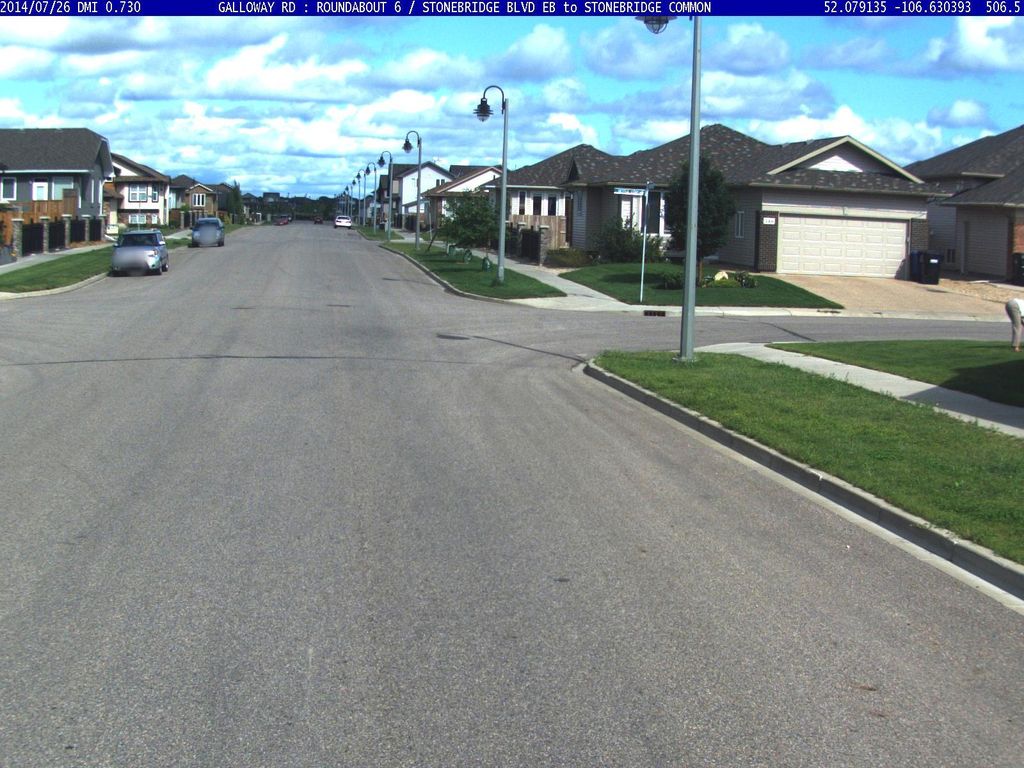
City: saskatoon